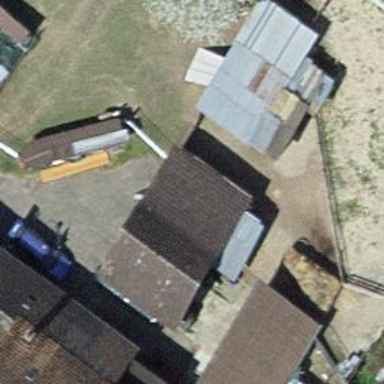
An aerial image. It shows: Rural barn.